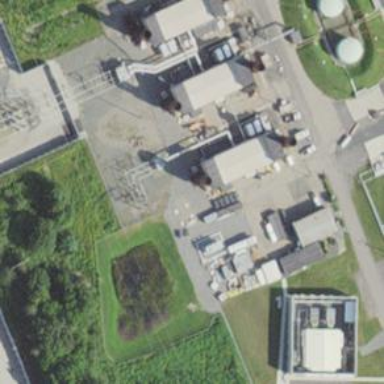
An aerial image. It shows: Gas turbine power generator.